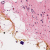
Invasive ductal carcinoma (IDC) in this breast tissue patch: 0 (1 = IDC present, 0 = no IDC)